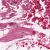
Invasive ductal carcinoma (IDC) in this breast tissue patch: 0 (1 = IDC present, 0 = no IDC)